RGB frame:
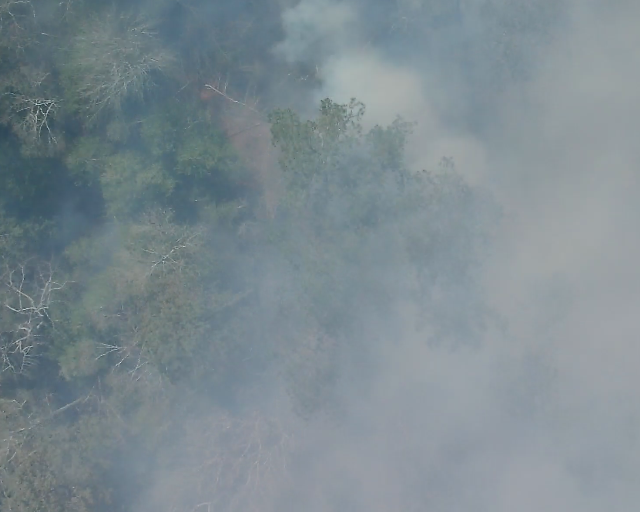
Thermal frame:
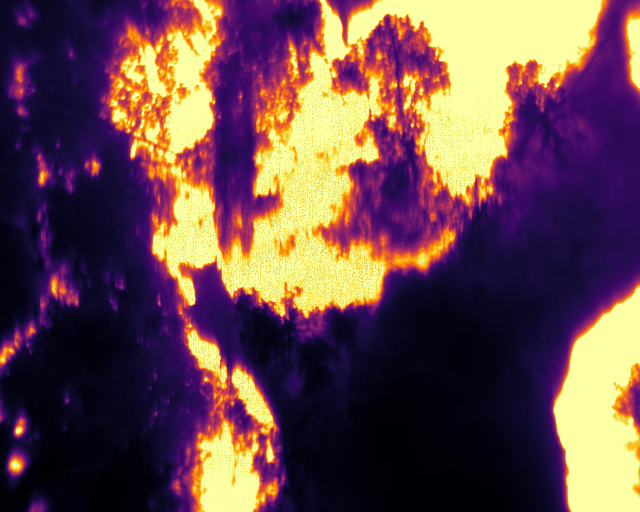
Captured: 2026-02-26 02:31:22
Pixels at or above 80 °C: 129908 (fraction of frame: 0.3964)